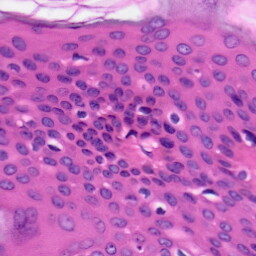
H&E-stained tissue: Skin